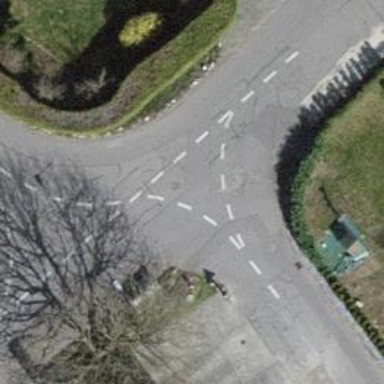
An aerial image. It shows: Residential road.